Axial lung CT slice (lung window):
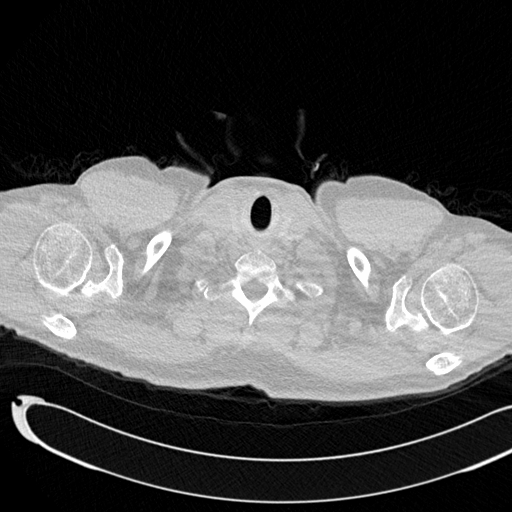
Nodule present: no